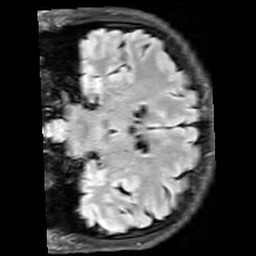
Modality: FLAIR
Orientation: coronal
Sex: male
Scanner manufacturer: siemens
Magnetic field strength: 3 T
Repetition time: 10 s
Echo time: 0.09 s